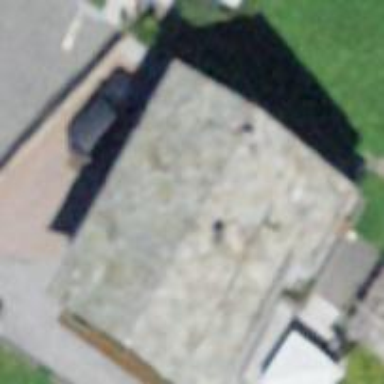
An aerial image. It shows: Detached building.